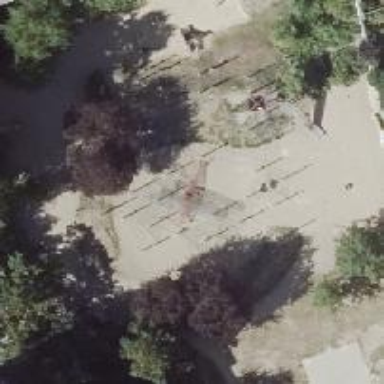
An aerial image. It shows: Playground featuring climbing frame.